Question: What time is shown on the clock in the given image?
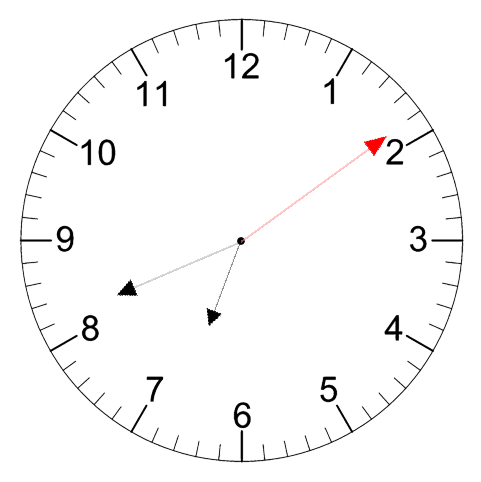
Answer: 06:41:09